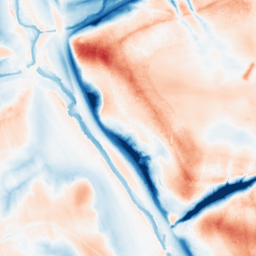
Category: edge_preserving
Decomposition family: guided
Decomposition parameters: radius: 16
eps: 1
Upsampling method: lanczos
Upsampling parameters: scale: 8
Upsampling scale: 8